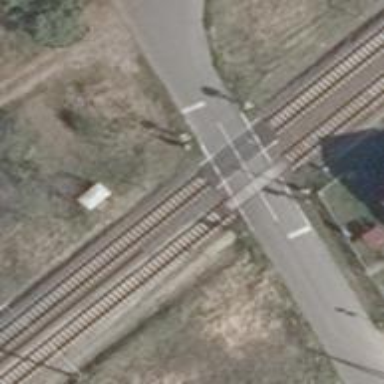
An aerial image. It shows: Level crossing with light signals and saltire markings.